Question:
As I can see in the screenshot, although I only made changes to the CustomExtension.cs file, +99 Changes has occurred and this is a problem for me. Is there a way I can fix it? I do it in Visual Studio.
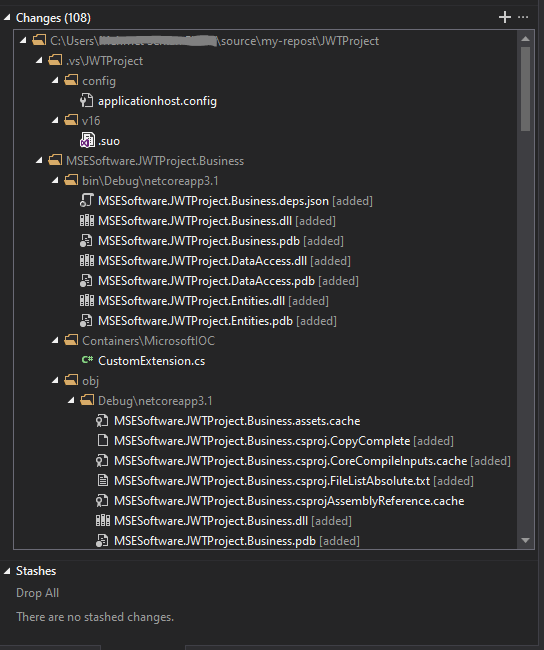
Answer: You need specify a '.gitignore' file. This is intended to filter files that should not be tracked and stored in a repository - for example build results ('dll'), visual studio specific files ('.suo') etc. That's a common practice in programming.
When you create a new project in GitHub you may want to select from default list (see screenshot) <URL>
Here are <URL> of '.gitignore' file format.